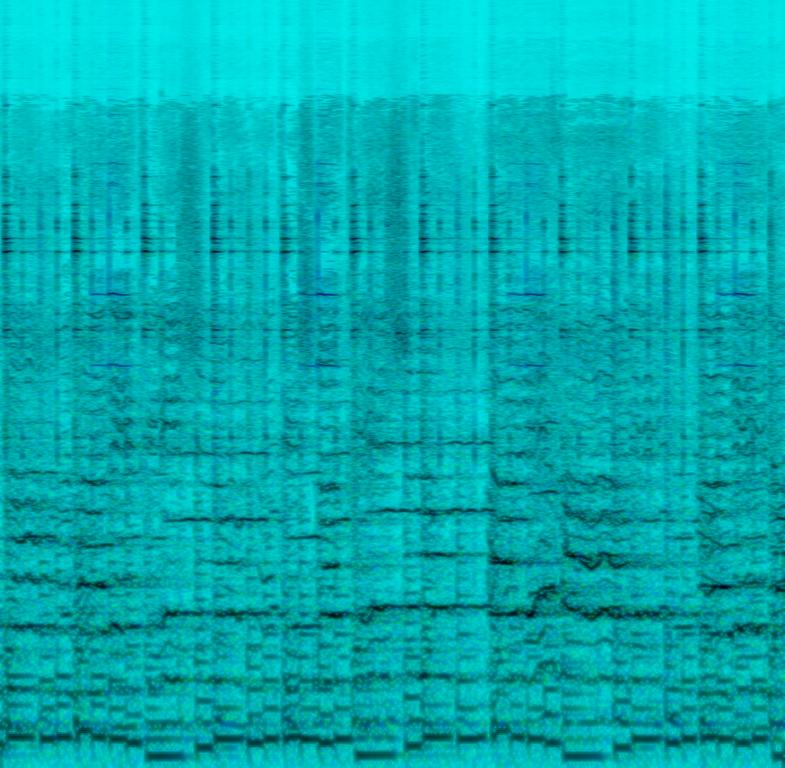
A female vocalist sings this pleasant chant. The song is medium fast tempo with groovy basslines, mellifluous flute, steel pan beat,small hand cymbals and synthesiser arrangement. The song is sweet, melodic, hypnotic, enthralling, enigmatic, trance-like, trippy and psychedelic. This song is a contemporary indian worship song.